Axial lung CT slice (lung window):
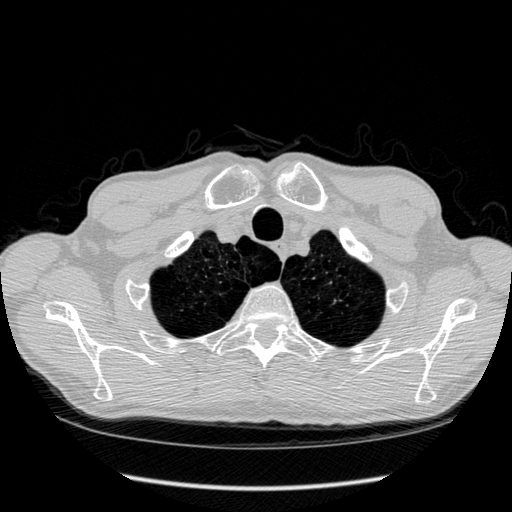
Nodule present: no